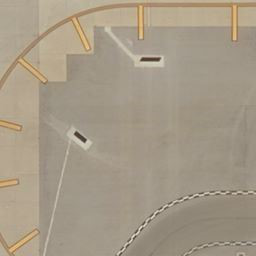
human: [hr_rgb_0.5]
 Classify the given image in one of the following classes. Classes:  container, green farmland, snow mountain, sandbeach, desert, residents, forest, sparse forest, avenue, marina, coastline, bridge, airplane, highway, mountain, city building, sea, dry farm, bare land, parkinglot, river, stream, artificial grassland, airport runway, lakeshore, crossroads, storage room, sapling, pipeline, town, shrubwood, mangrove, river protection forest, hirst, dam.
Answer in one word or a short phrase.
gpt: airport runway